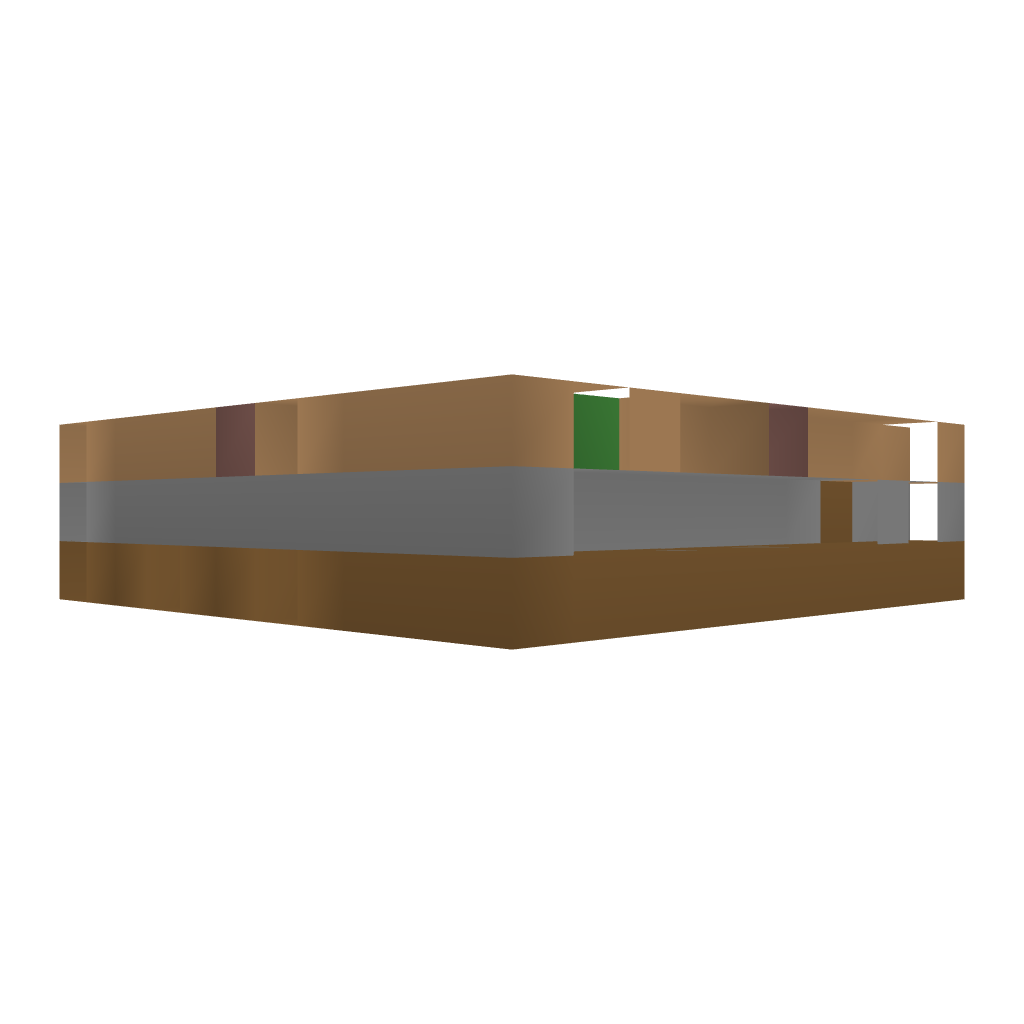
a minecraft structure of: OptiFarm bad low quality